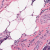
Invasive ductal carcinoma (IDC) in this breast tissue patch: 1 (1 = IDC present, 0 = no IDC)